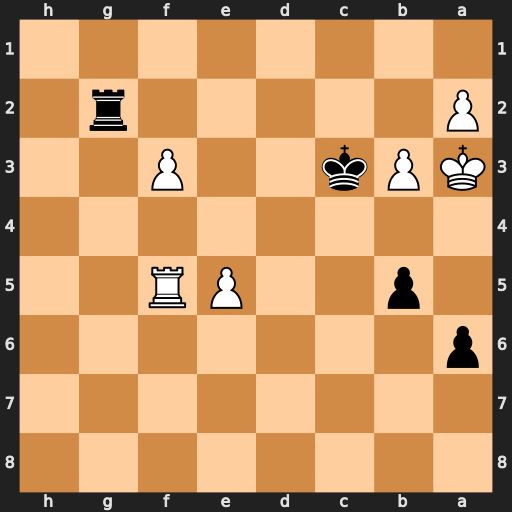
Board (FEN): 8/8/p7/1p2PR2/8/KPk2P2/P5r1/8
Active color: b
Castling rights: -
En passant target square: -
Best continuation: b4+ Ka4 Rxa2#